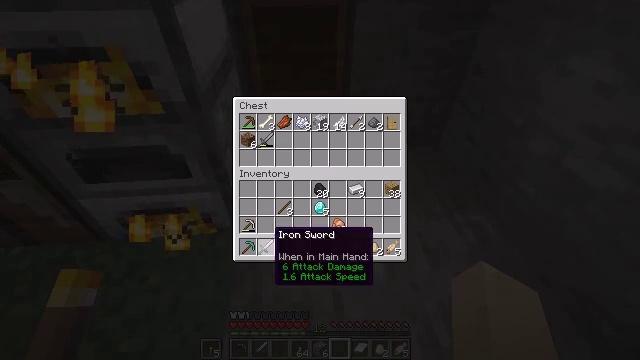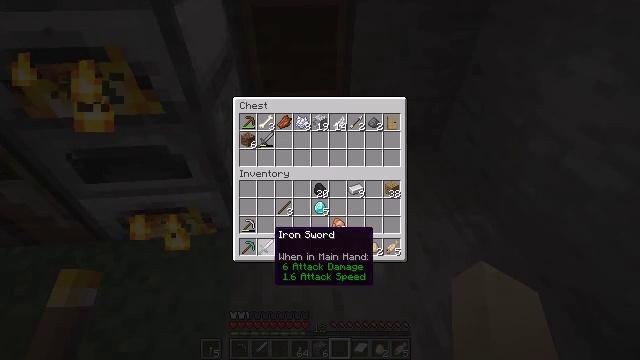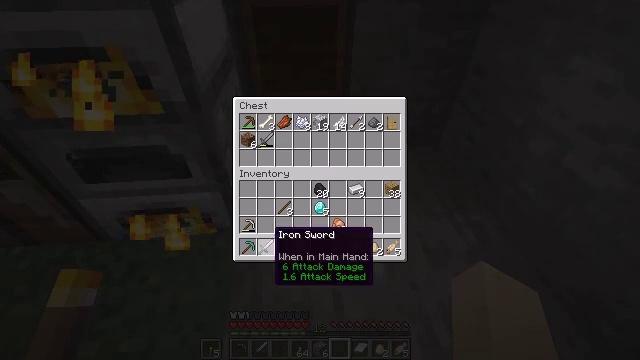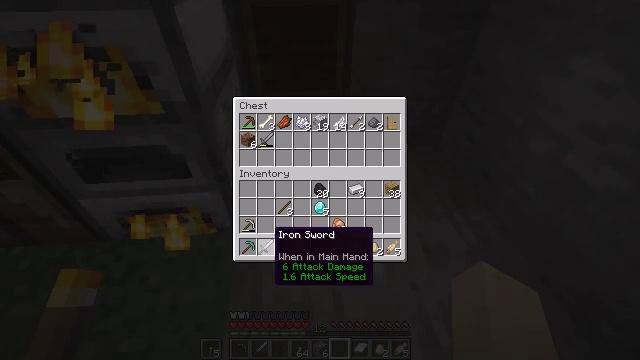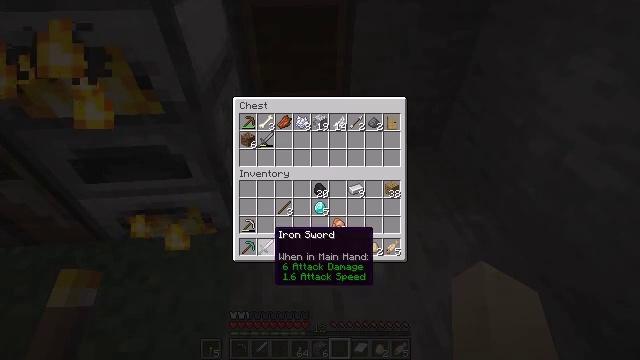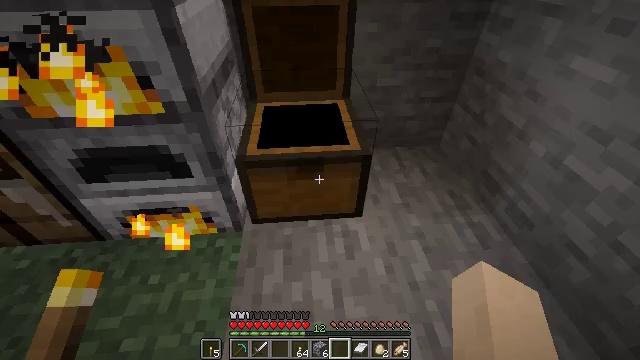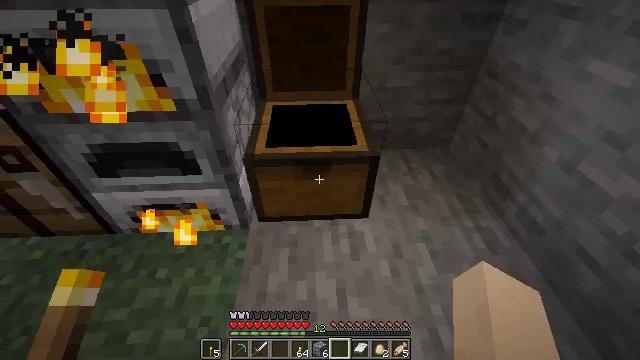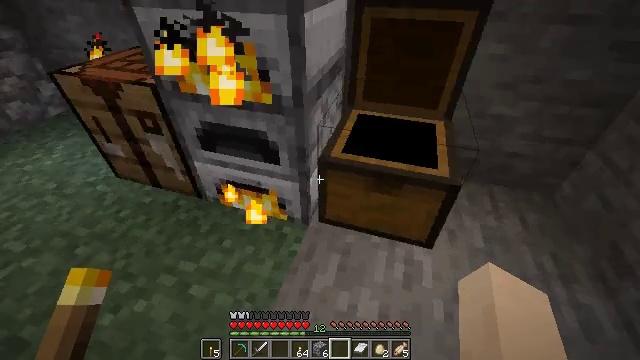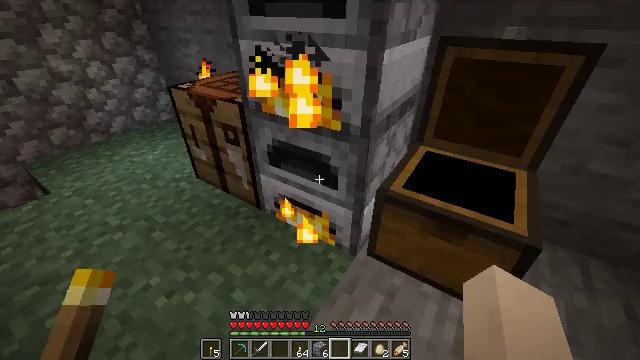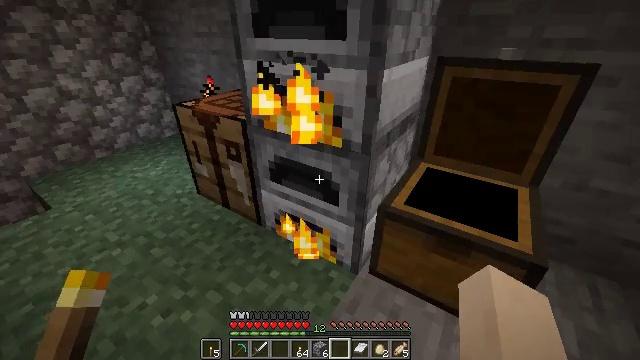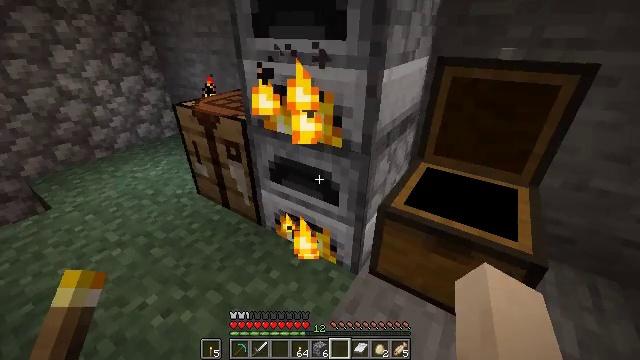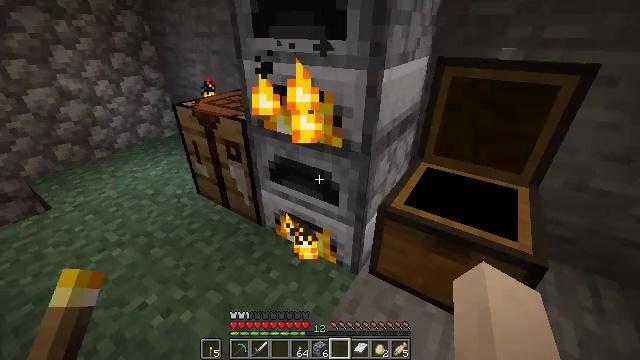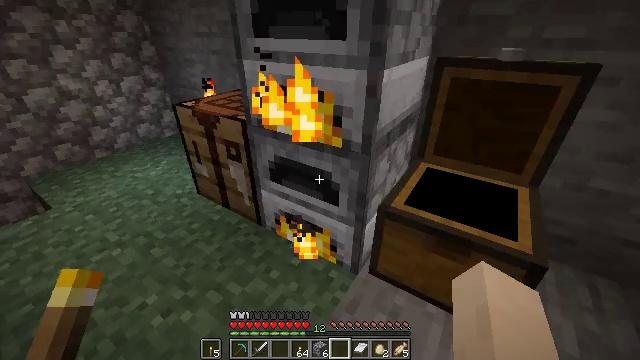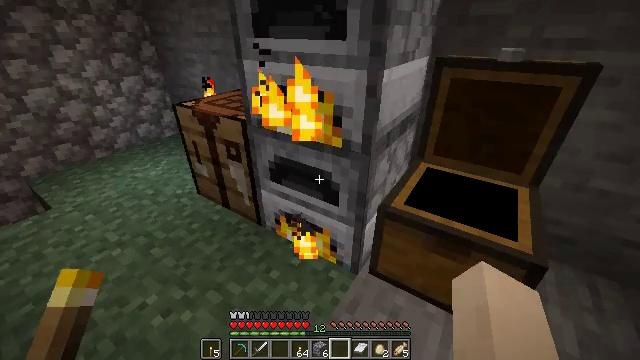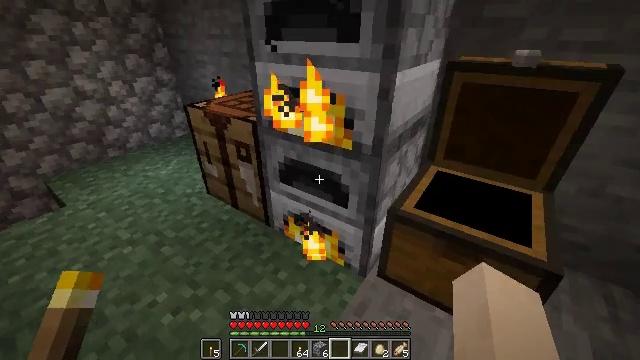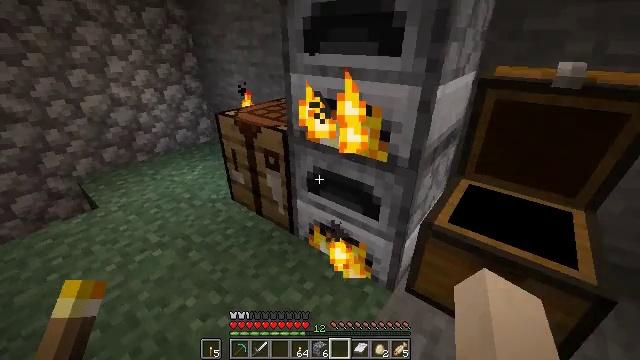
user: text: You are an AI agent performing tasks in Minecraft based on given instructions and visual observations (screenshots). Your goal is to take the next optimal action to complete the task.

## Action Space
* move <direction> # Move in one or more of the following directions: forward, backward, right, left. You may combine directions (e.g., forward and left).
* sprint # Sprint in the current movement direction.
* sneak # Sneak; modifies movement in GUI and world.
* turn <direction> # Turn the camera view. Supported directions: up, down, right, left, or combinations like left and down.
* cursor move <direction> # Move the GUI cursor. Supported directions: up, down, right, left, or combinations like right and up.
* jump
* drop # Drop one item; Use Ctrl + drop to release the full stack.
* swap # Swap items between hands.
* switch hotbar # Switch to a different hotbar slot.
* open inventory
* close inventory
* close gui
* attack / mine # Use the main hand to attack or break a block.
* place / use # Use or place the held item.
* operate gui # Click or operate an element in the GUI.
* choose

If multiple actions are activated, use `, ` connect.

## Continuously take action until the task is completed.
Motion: motion action
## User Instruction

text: Take diamonds to craft a diamond helmet.
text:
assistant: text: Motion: no_op
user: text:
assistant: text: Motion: no_op
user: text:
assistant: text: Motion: no_op
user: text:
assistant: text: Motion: no_op
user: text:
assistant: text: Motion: no_op
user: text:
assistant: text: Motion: turn left, close gui
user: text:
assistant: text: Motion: turn left and up
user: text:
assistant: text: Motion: turn left and up
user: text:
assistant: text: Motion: turn up
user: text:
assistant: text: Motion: no_op
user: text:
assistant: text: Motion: no_op
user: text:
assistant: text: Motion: no_op
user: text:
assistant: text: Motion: no_op
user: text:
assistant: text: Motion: move left, turn left
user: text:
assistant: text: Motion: move left, turn left and up
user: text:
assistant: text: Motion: move left
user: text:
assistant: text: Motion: move left
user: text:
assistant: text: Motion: move left
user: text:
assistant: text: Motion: move forward and move left, turn right
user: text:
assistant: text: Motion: move forward and move left, turn right and up
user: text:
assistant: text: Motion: move forward, turn right
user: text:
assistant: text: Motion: turn right
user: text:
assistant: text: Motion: no_op
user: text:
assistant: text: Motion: open inventory
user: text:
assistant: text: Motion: open inventory
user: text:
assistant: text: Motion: open inventory
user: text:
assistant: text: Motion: no_op
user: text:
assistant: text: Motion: no_op
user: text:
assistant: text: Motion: no_op
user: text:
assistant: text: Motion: no_op